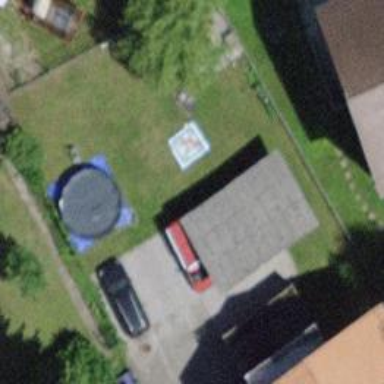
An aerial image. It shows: Shed.